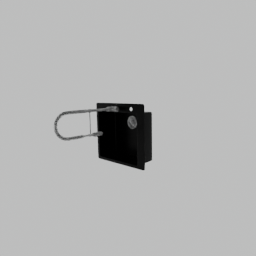
Label: appliances